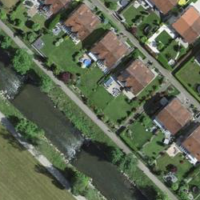
EUNIS habitat code: 54
Species observed at this site:
Juglans regia